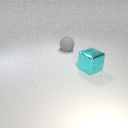
large gray rubber sphere to the left of large cyan metal cube